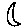
Label: moon